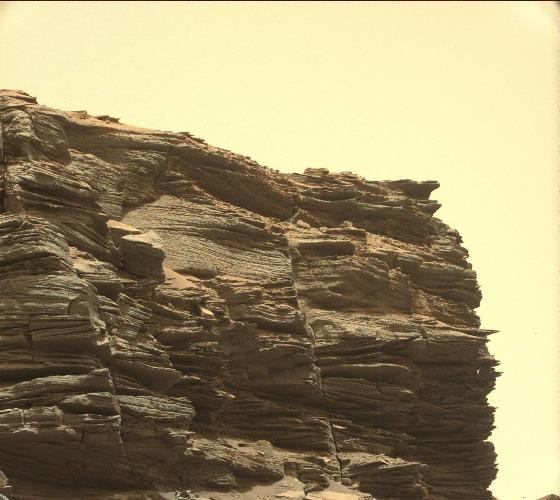
Terrain classes present: Bedrock, Shadow, Sky / Distant Mountains